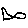
Label: fish